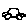
Label: car